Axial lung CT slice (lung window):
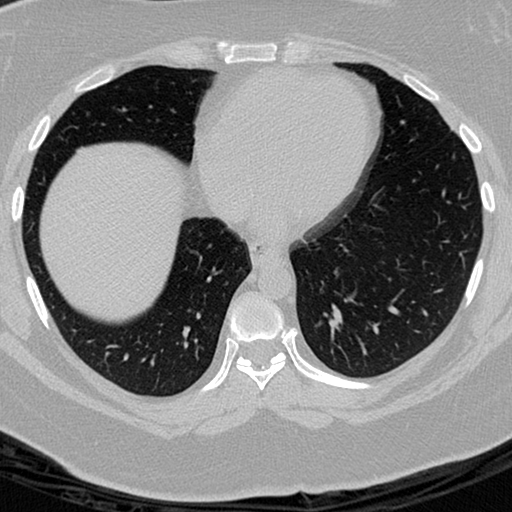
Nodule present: no